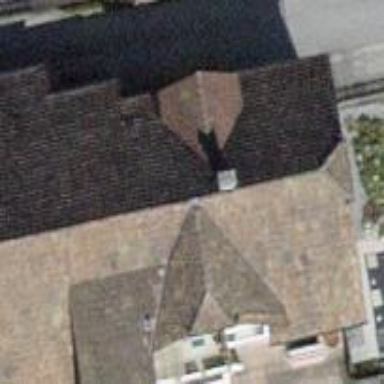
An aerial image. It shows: Building with tiled roof.